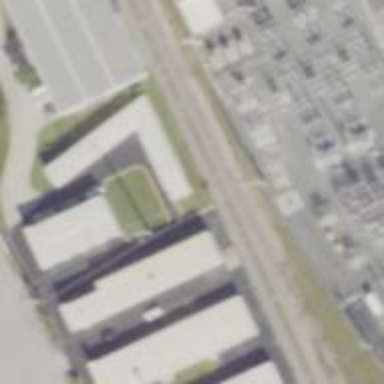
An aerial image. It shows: Railway siding with rails.